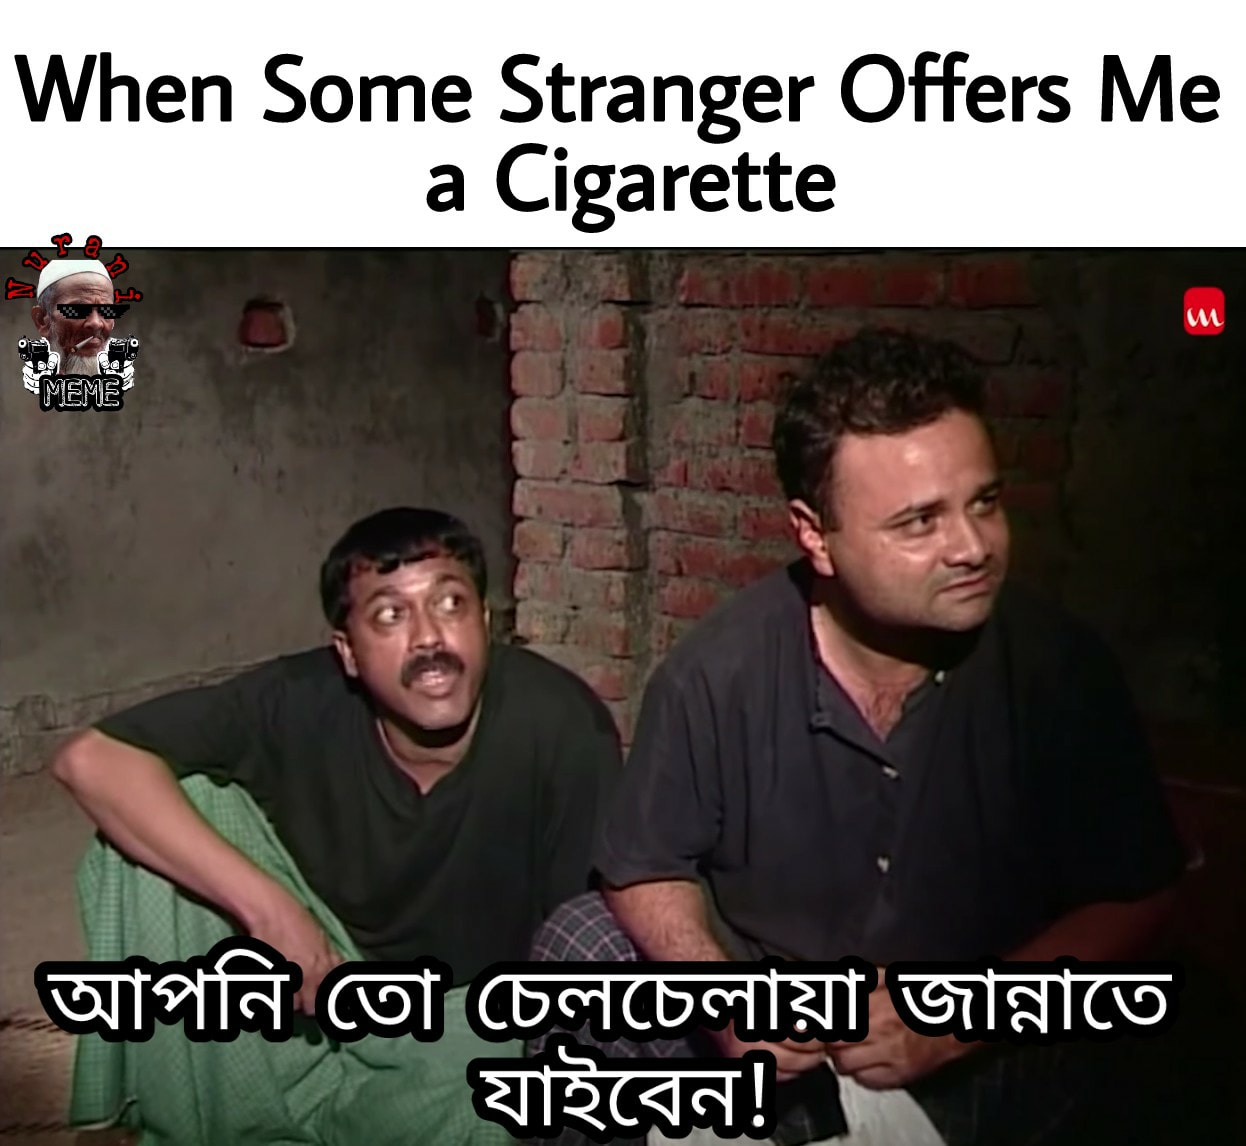
Caption: When Some Stranger Offers Me a Cigarette  আপনি তো চেলচেলায়া জান্নাতে যাইবেন !
Label: non-hate